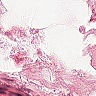
Metastatic tissue present: no